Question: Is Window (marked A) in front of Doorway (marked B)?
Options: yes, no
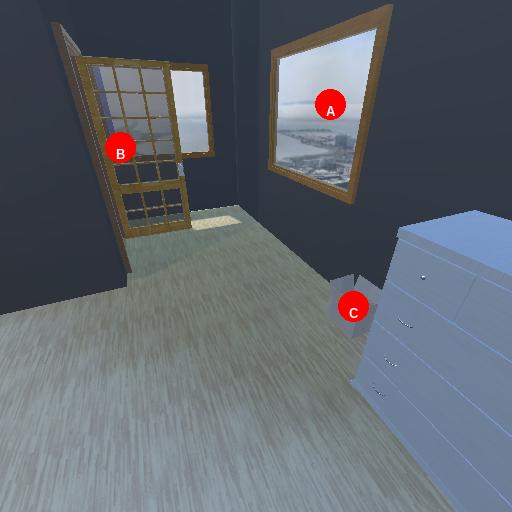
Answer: yes